Current action and preconditions to check: trajectory_clear

Your task: For each precondition in the list above, predict whether it will hold at this action.

Consider the current scene as observed from the mobile robot's camera, and analyze the predicted future states of all dynamic agents (e.g., people, animals, vehicles, or any moving entities) within the NEXT SECOND.

IMPORTANT: Only answer "very likely" if you are absolutely certain—based on strong, clear evidence—that a dynamic agent will violate the precondition in the predicted future state. Do NOT answer "very likely" for unlikely, ambiguous, or low-probability risks.

Ask yourself for each precondition: Is there a high probability, with clear and convincing evidence, that the predicted future states of any dynamic agent will interfere with the predicted future state of the currently executing action within the NEXT SECOND, causing that precondition to fail?

Assess the risk level based on these predictions. Use "likely" or "very likely" if motions create a clear risk of interference.

Use "neutral" or "improbable" if agents are nearby but their predicted paths are clearly diverging or non-conflicting.

Failure Risk Categories: "very improbable", "improbable", "neutral", "likely", "very likely"

Answer Format: Output ONLY the probability_of_failure value from these categories: "very improbable", "improbable", "neutral", "likely", "very likely"

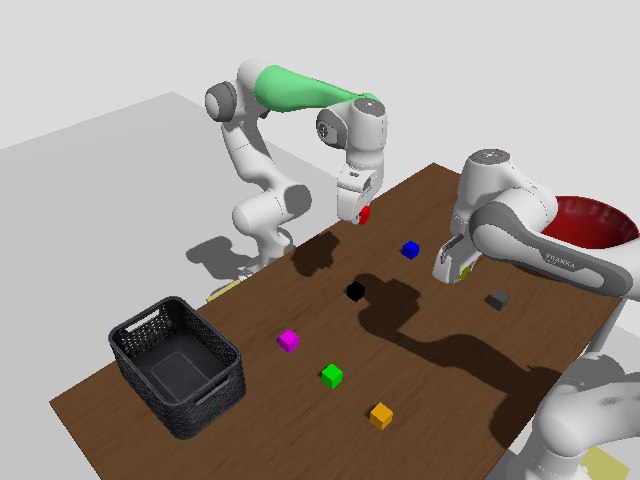

Answer: improbable